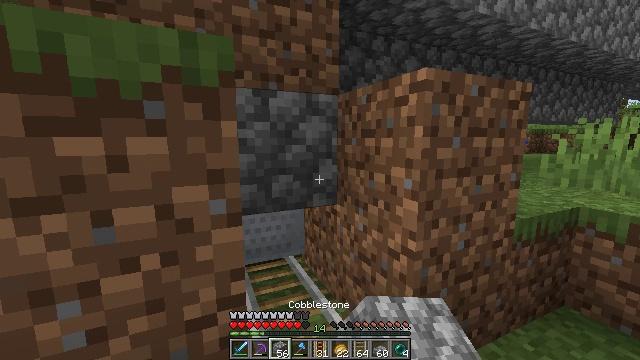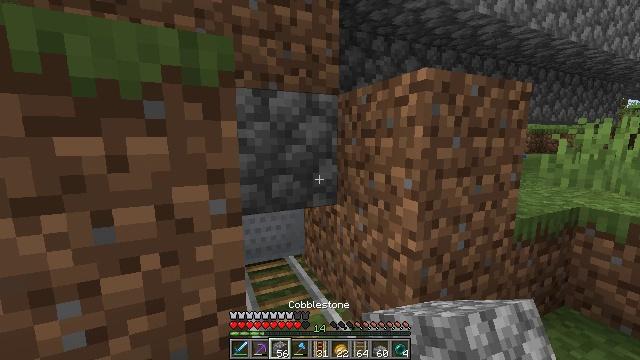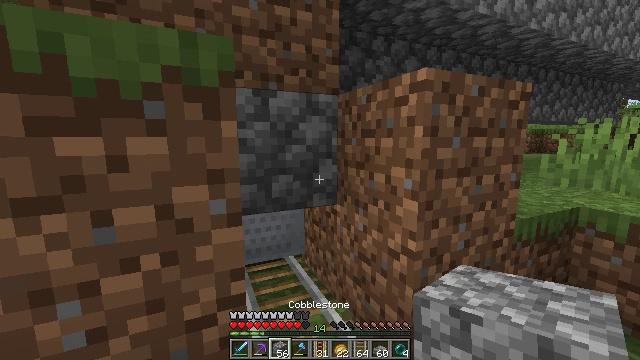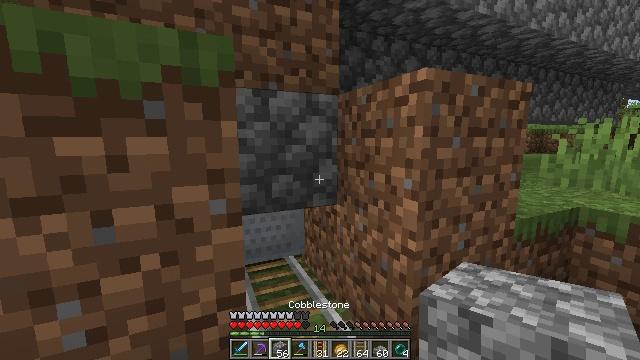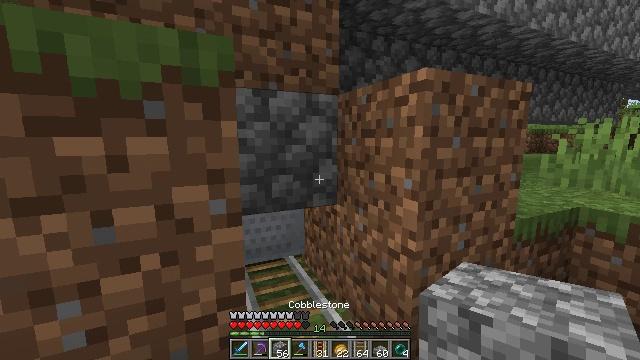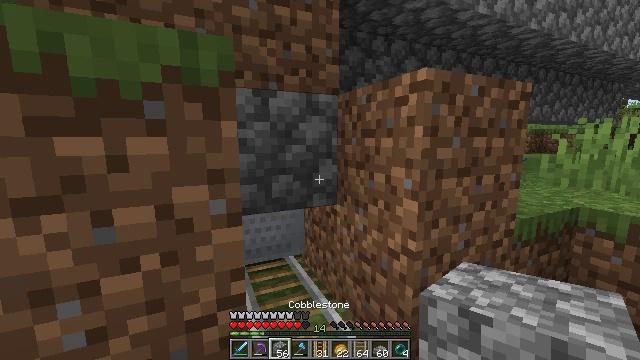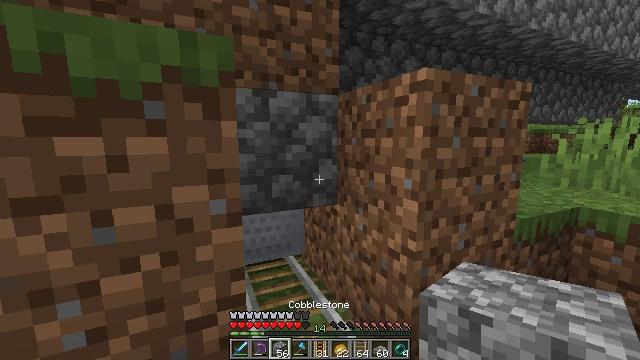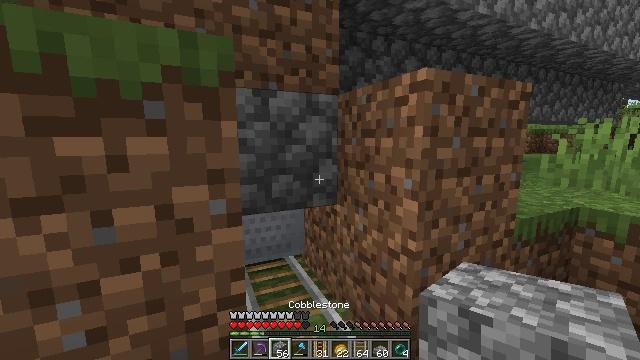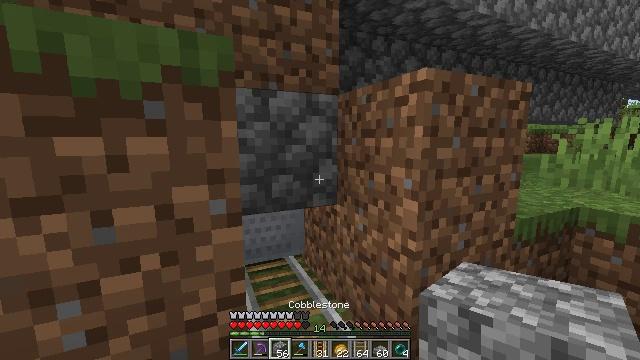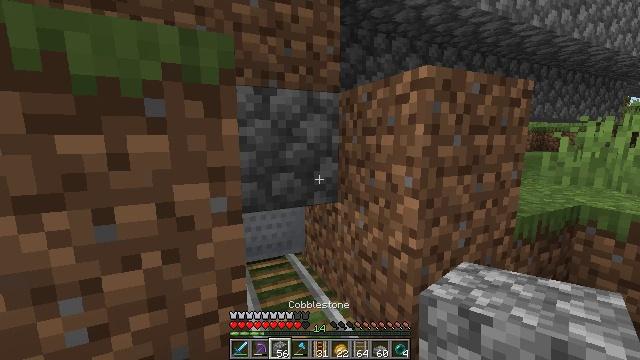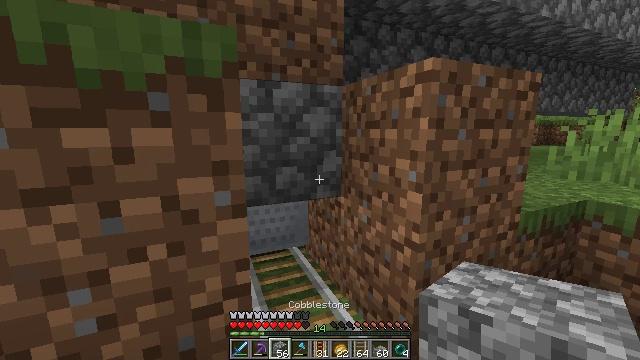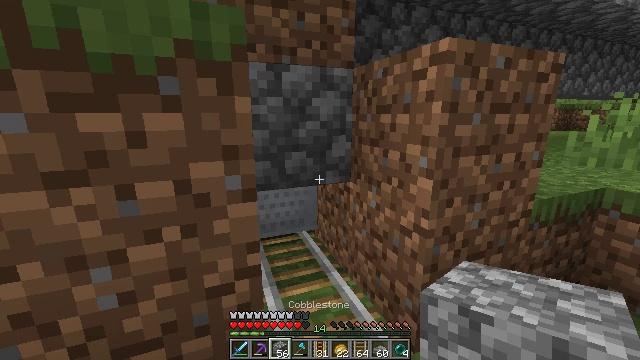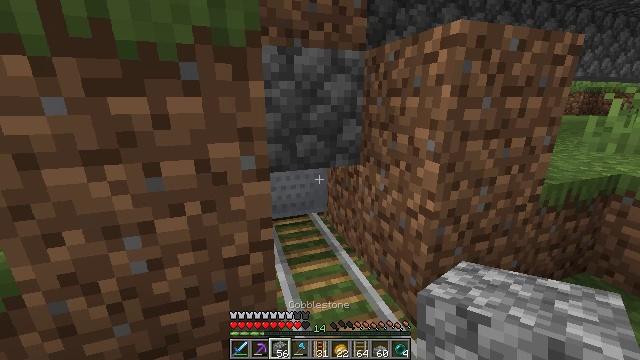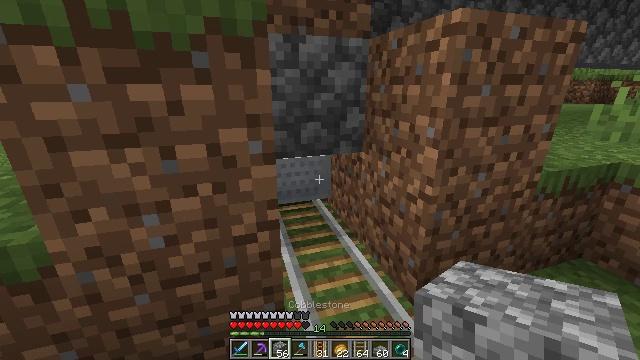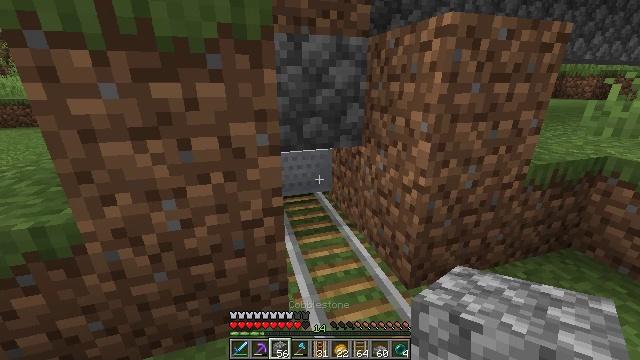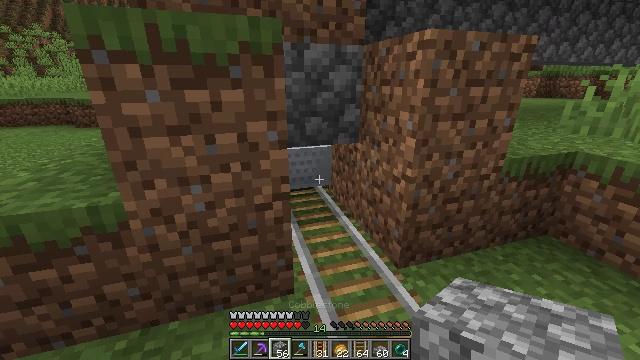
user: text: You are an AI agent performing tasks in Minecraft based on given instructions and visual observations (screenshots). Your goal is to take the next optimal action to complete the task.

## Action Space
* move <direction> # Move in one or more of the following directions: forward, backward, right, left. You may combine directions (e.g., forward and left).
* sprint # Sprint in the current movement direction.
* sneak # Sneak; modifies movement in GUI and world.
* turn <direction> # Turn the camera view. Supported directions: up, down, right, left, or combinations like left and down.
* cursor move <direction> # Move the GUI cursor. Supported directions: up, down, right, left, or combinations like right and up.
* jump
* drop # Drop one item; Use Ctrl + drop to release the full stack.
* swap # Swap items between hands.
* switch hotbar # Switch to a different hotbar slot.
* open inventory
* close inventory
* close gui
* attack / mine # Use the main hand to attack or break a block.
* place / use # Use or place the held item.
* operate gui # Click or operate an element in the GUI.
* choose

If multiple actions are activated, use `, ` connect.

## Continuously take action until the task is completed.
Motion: motion action
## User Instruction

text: Break the orange tulip to gather it.
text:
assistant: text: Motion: no_op
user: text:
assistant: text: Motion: no_op
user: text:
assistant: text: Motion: no_op
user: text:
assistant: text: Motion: no_op
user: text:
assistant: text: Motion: no_op
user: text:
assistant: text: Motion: no_op
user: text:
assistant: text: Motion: no_op
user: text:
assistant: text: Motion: no_op
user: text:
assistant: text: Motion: no_op
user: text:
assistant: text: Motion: turn down
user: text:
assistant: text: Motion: turn left and down
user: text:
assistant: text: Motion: move back, turn left and down
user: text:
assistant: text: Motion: move back, turn left and down
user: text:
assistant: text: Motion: move back
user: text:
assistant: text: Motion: move back
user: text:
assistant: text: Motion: move back
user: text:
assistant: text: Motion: move back
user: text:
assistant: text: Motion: move back and move left
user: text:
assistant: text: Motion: move back and move left
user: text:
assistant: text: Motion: move left
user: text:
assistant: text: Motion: move left
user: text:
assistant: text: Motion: move left
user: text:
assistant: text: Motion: move left
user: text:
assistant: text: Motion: move left, turn right
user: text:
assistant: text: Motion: turn right
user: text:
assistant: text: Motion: turn right and up
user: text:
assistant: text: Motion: turn right
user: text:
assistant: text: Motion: no_op
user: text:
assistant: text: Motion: no_op
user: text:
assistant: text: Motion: no_op